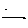
Label: line